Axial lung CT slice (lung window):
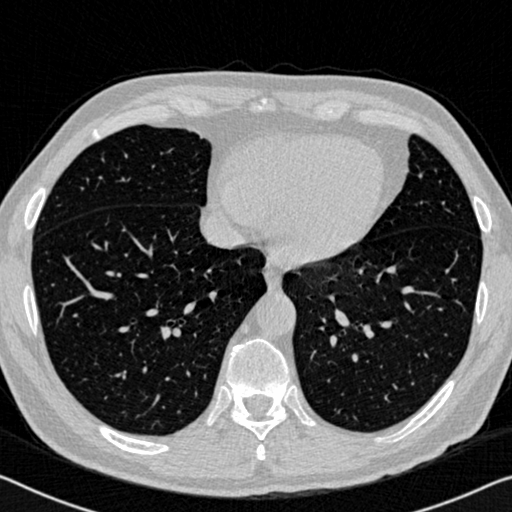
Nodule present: no